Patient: sex M, age 42
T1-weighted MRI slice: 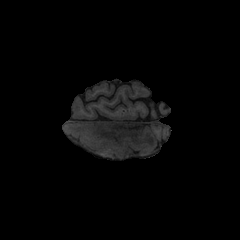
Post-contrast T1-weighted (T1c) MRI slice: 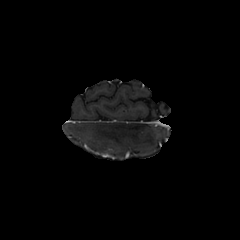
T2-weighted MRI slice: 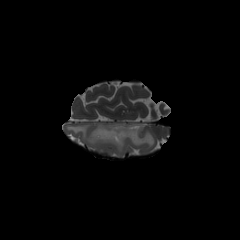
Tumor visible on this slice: yes
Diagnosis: Astrocytoma, IDH-mutant
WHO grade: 3